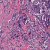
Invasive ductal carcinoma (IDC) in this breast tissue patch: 1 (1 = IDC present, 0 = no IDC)